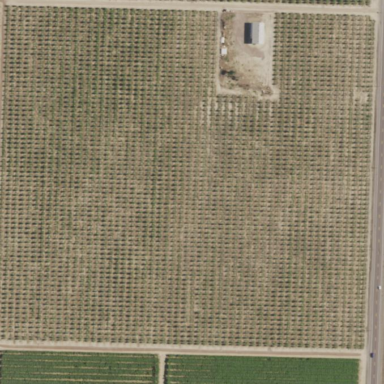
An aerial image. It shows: Almond orchard with rows of almond trees.